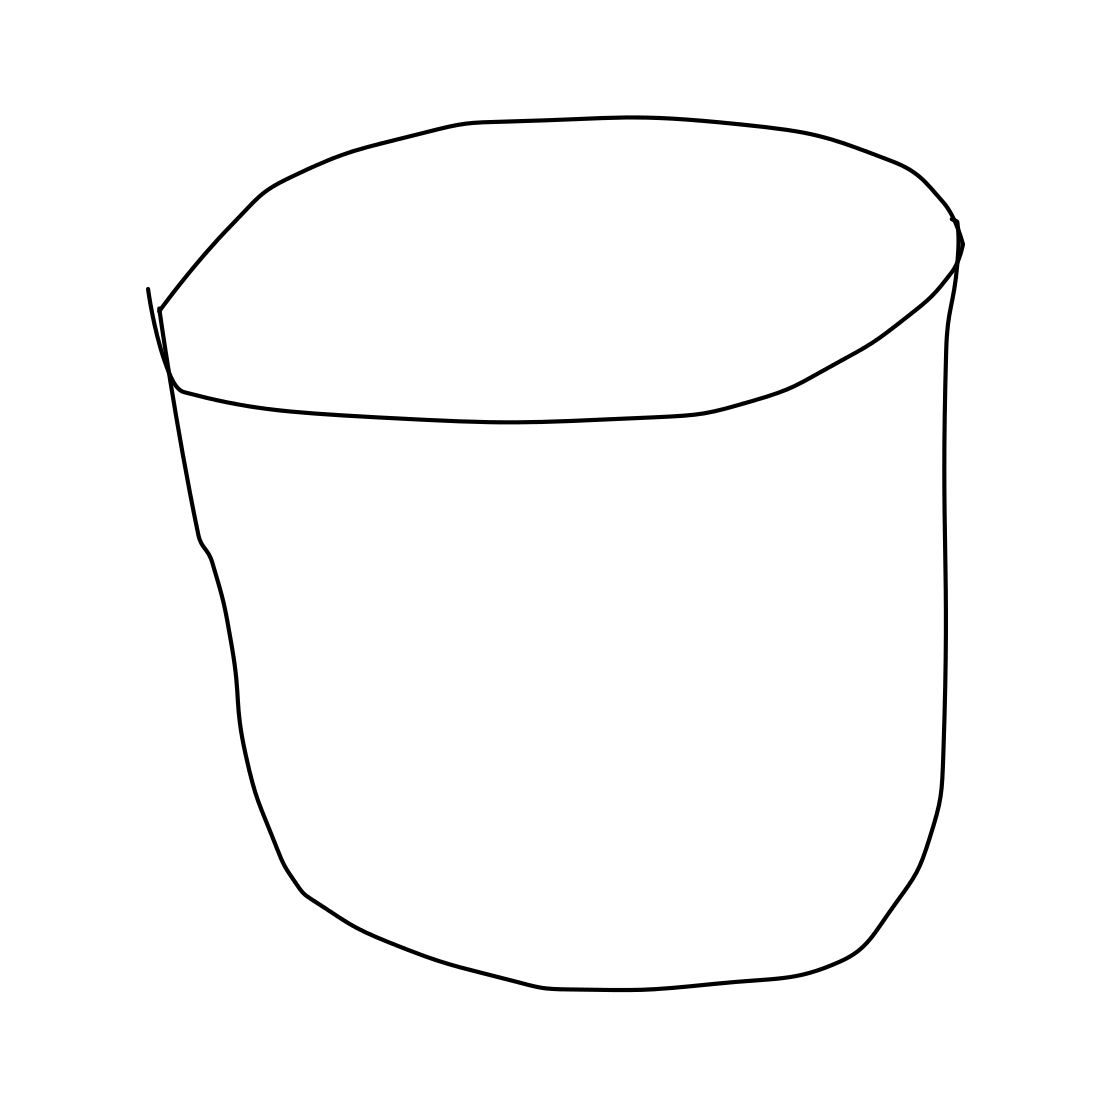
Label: basket